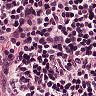
Metastatic tissue present: no